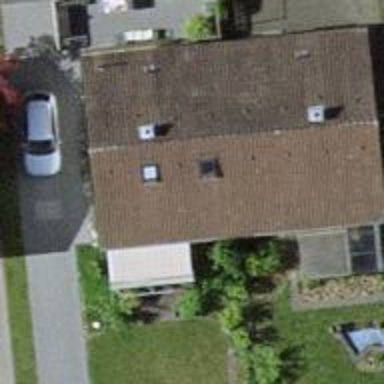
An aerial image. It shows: Semi-detached house.